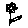
Label: flower